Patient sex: F
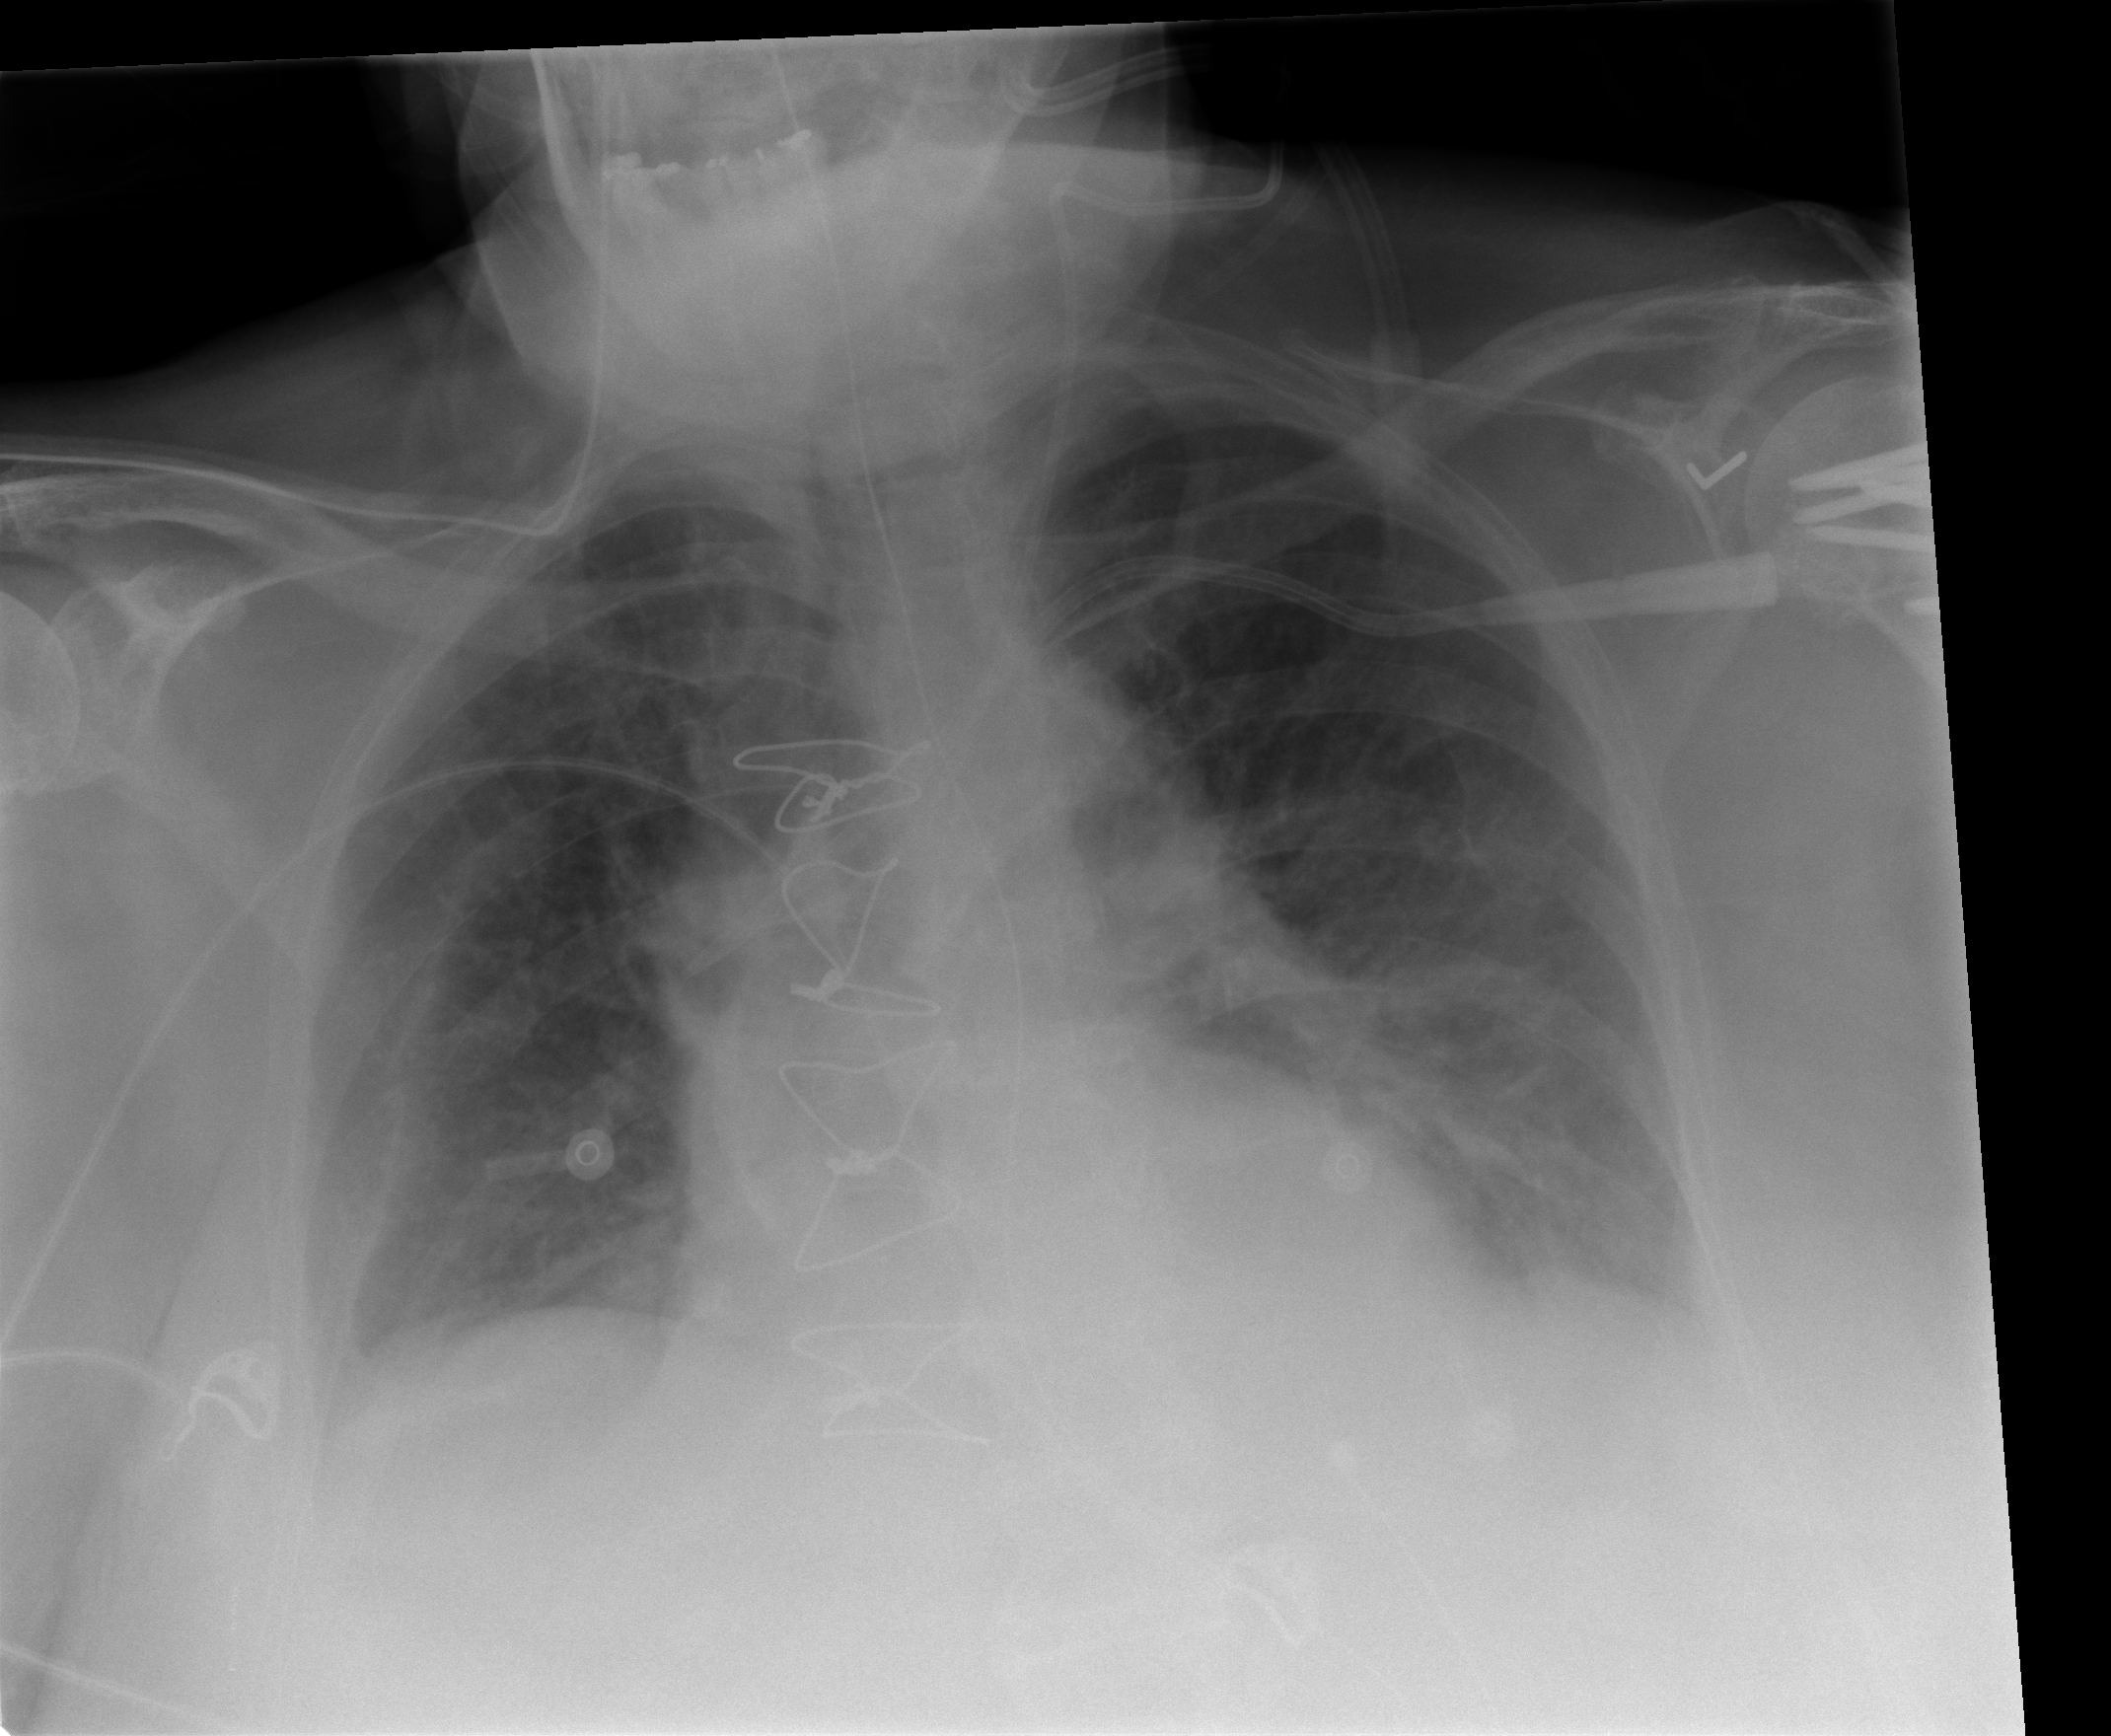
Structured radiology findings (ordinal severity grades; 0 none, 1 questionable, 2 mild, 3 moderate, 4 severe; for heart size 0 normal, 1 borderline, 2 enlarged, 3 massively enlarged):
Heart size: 2
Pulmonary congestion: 2
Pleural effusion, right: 0
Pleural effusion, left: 1
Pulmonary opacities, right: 0
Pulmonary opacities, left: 0
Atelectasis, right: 0
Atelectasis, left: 1